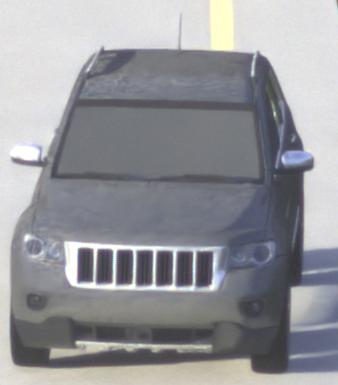
Make: Jeep
Model: Grand Cherokee
Detailed model: WK2
Model produced from: 2010
Model produced until: 2021
Doors: 5
Color: gray
Road condition: dry road
Daytime: morning or afternoon
Contrast: medium contrast